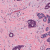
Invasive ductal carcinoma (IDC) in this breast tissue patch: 1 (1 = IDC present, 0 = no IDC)